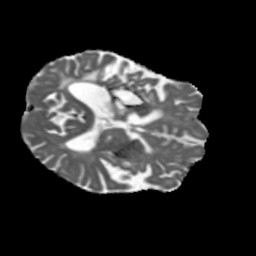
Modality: MD
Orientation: axial
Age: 58
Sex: male
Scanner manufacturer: siemens
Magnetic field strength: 3 T
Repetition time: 5.47 s
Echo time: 0.0854 s